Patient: sex F, age 63
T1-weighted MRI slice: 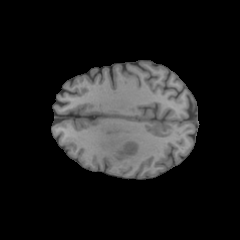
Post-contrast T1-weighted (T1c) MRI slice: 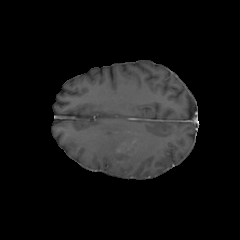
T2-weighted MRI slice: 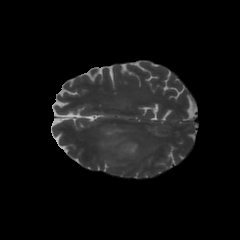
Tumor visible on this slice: yes
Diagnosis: Glioblastoma, IDH-wildtype
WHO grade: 4